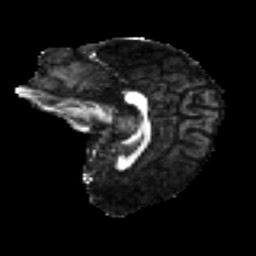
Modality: FA
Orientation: sagittal
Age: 30
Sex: female
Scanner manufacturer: ge
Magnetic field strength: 3 T
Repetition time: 7.8 s
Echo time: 0.0606 s